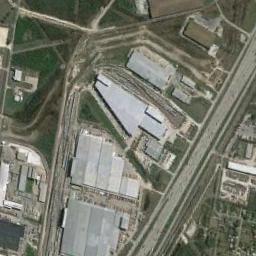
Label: industrial_area